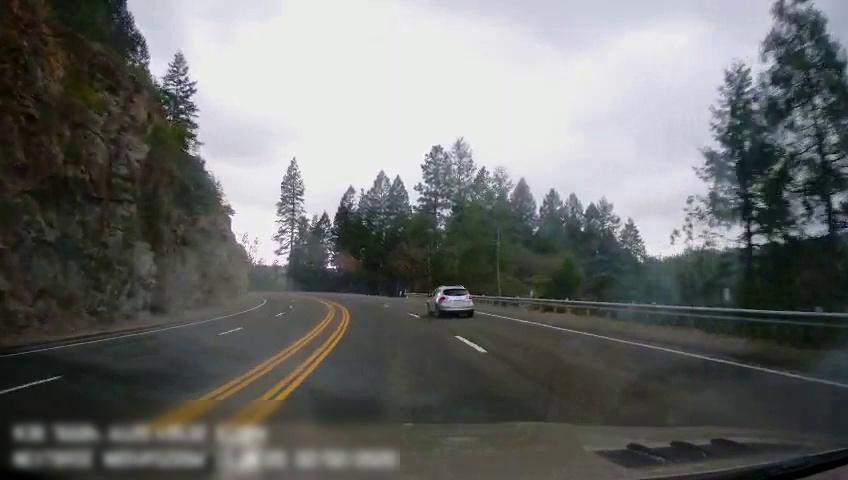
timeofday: Day
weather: Cloudy
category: Drivable Space
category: Vehicles | Car
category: Lanes | Alternate Lane
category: Lanes | Alternate Lane
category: Lanes | Alternate Lane
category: Lanes | Current Lane
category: Lanes | Current Lane
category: Lanes | Alternate Lane